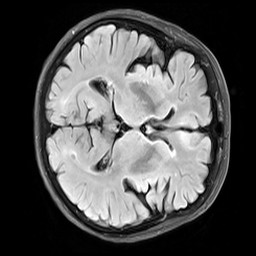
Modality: FLAIR
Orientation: axial
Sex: female
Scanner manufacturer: siemens
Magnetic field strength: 3 T
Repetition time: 10 s
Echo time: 0.09 s